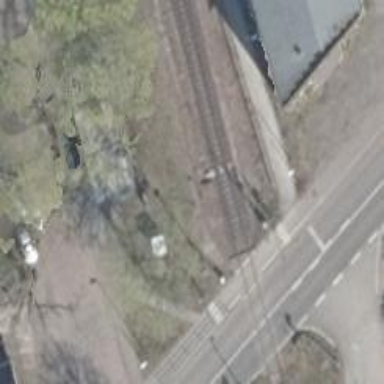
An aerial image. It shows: Railway switch with the turnout side on the right.